Question: What is the name of the AI assistant?
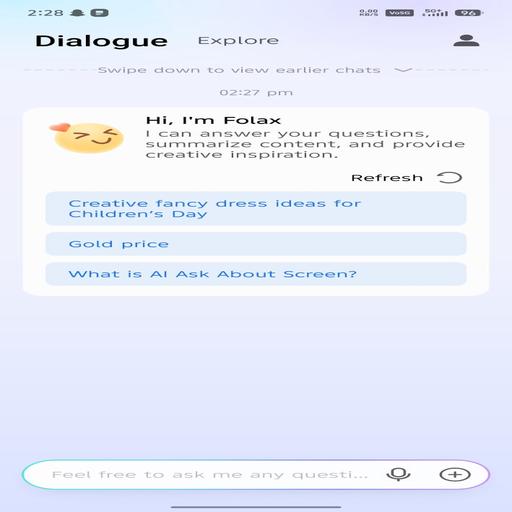
Answer: Folax